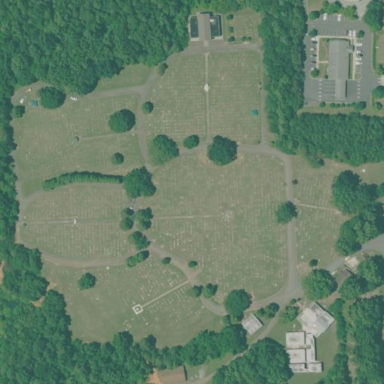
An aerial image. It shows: Cemetery.